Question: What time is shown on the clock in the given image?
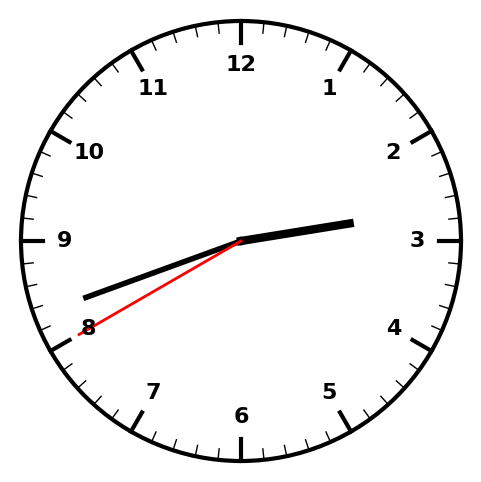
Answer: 02:41:40